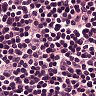
Metastatic tissue present: no